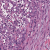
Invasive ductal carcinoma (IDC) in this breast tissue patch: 1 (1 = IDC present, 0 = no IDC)